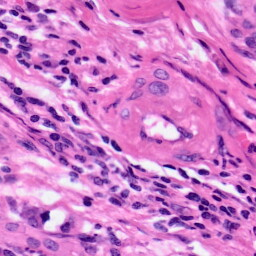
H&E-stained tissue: Pancreatic